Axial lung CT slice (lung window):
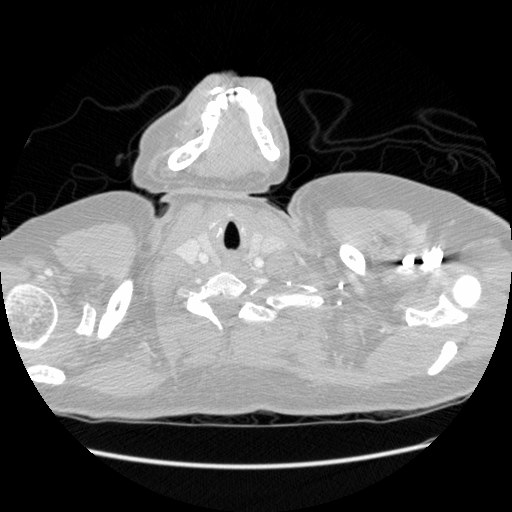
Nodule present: no